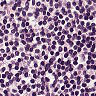
Metastatic tissue present: no